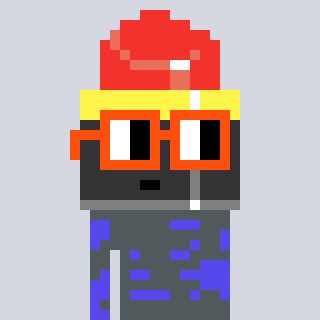
a pixel art character with square orange glasses, a lipstick-shaped head and a computerblue-colored body on a cool background